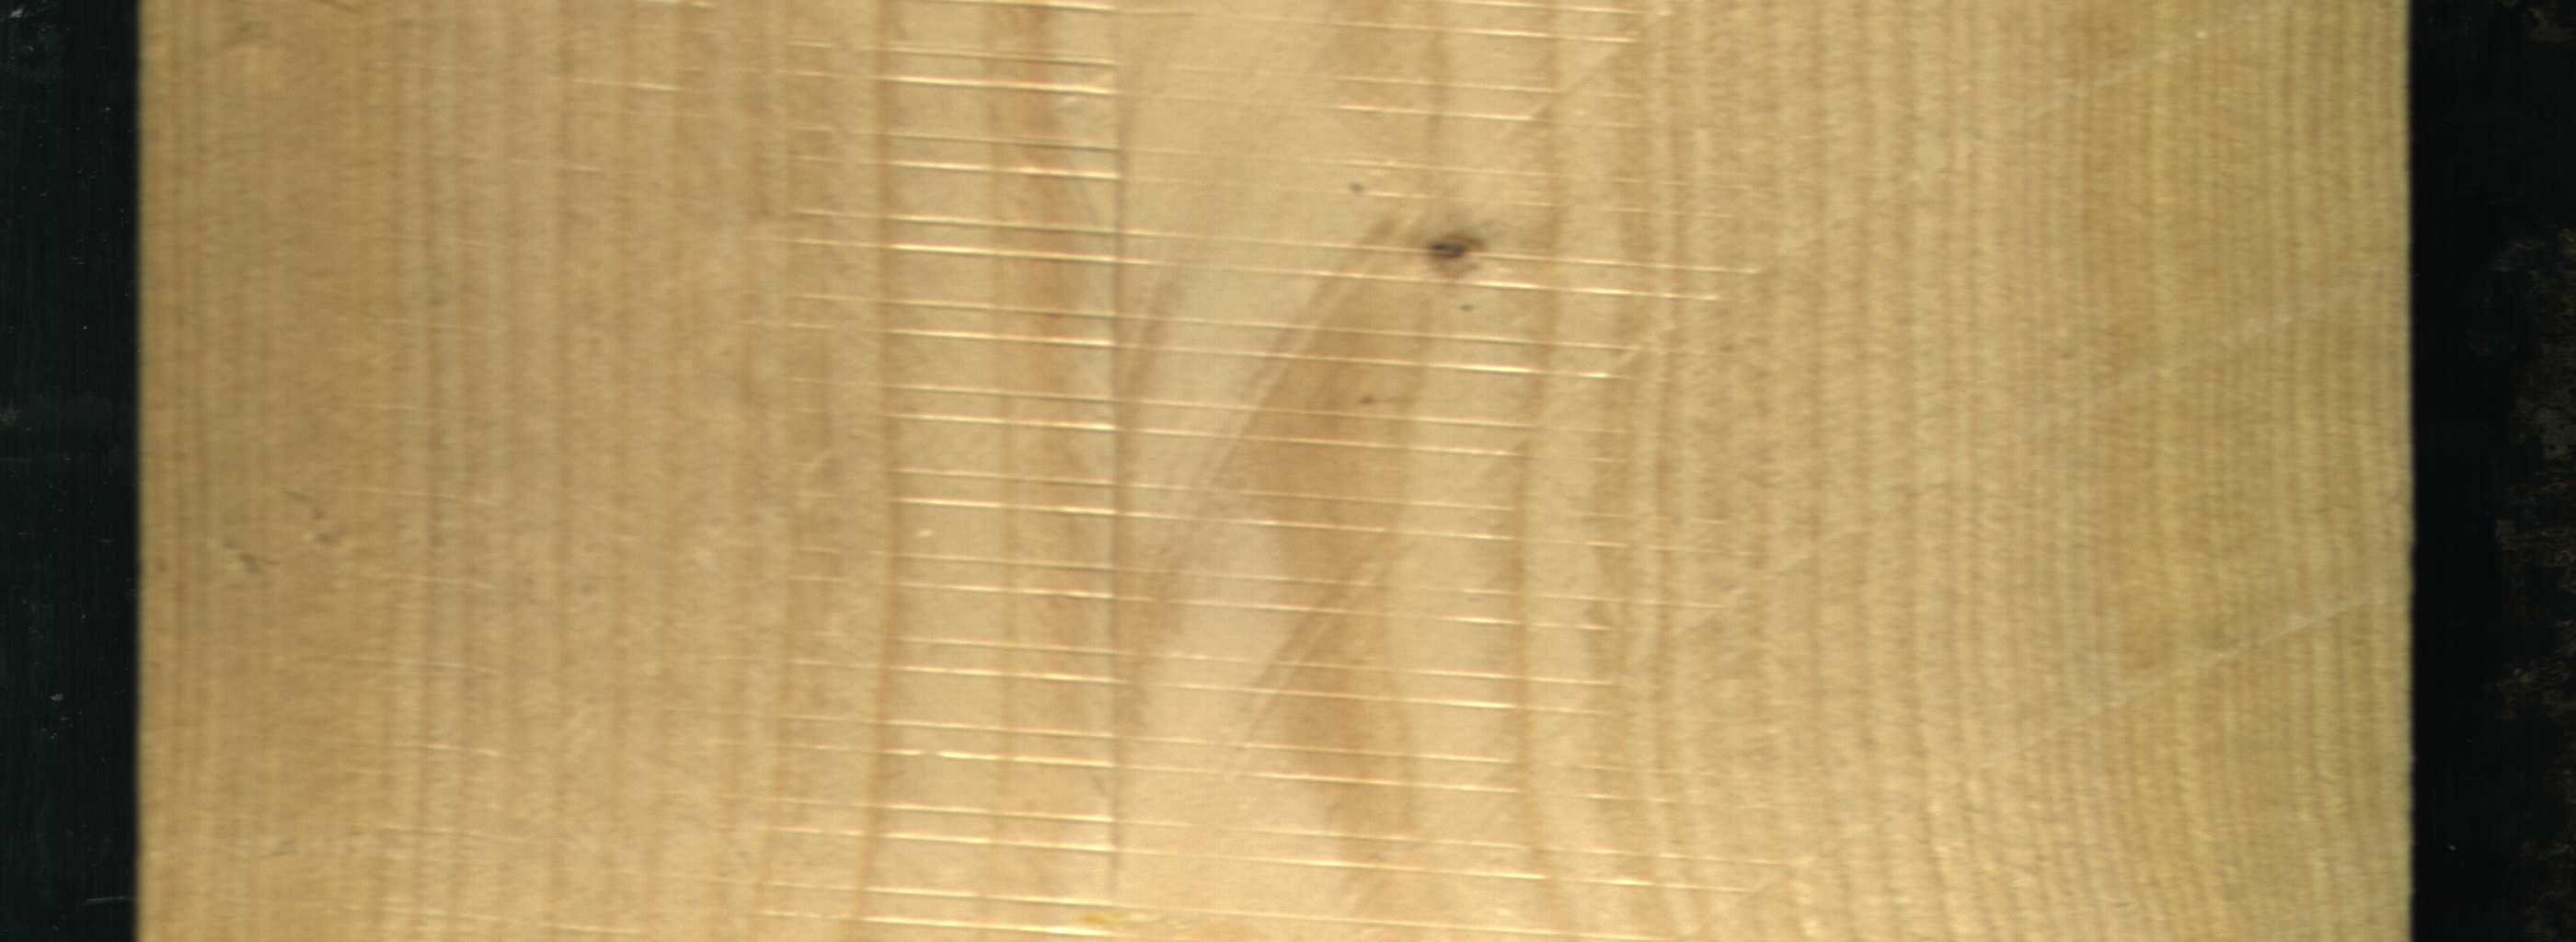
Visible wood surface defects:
Live_Knot